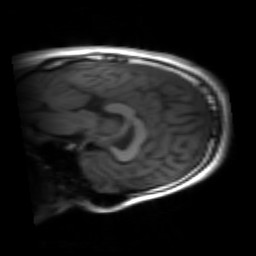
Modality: inplaneT1
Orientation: sagittal
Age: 28
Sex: male
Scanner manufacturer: siemens
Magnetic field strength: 3 T
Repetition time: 1.2 s
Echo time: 0.00251 s